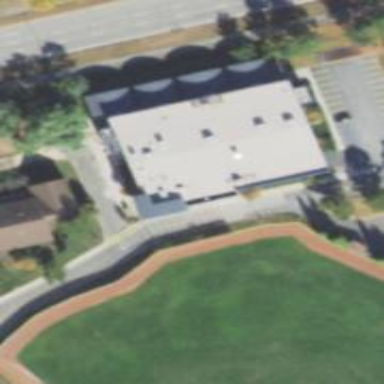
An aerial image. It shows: Sports center building.